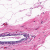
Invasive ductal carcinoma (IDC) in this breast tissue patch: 0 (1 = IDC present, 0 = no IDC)